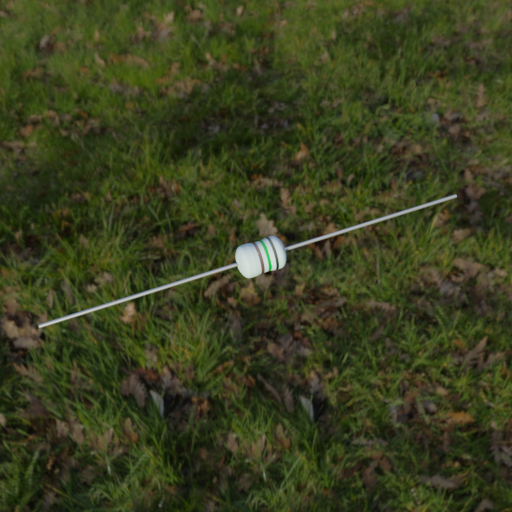
Resistor colour bands (in order): brown, green, black